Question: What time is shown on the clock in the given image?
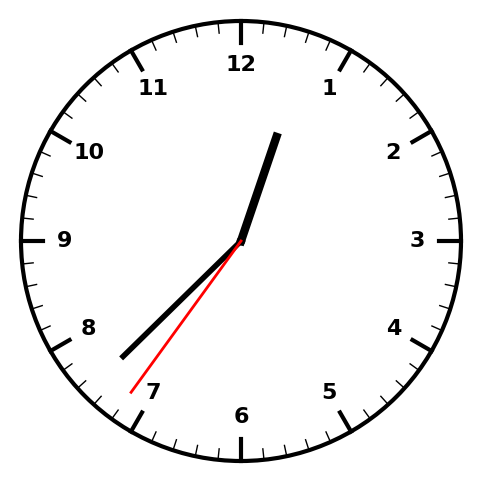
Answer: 12:37:36